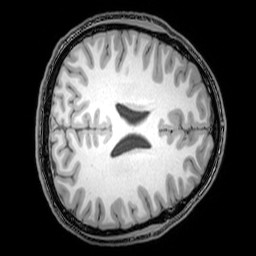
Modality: T1w
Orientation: axial
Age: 20
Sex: male
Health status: healthy
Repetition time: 0.081 s
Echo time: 0.037 s